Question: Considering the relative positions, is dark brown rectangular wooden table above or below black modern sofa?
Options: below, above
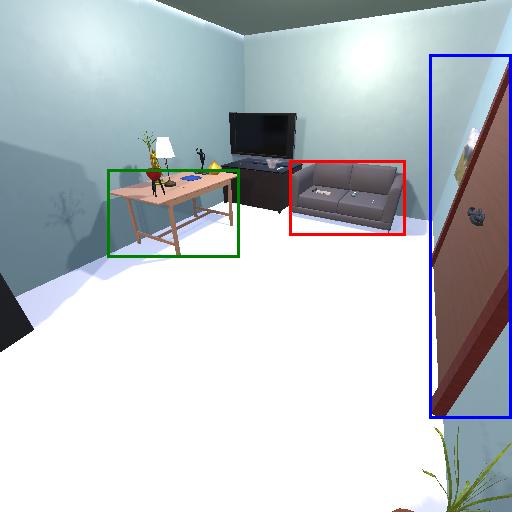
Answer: below